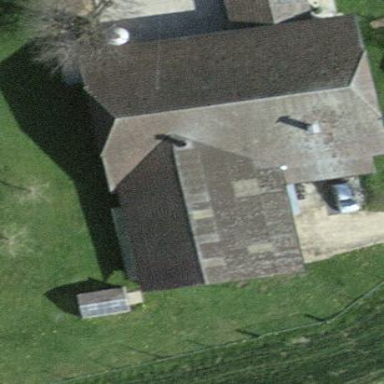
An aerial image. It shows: Rural barn.